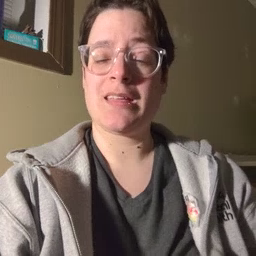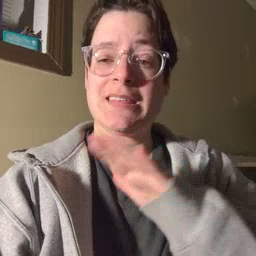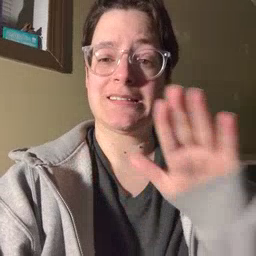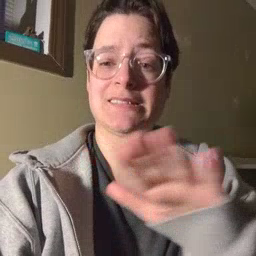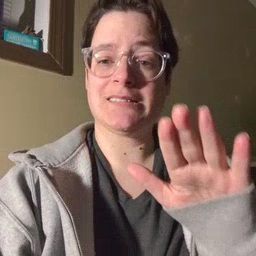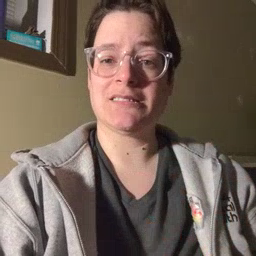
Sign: clean